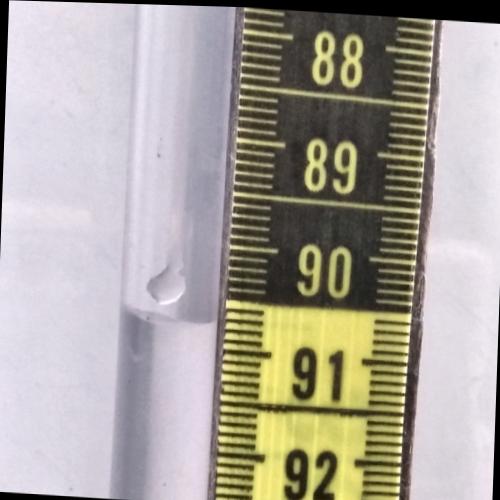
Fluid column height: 90.7 cm